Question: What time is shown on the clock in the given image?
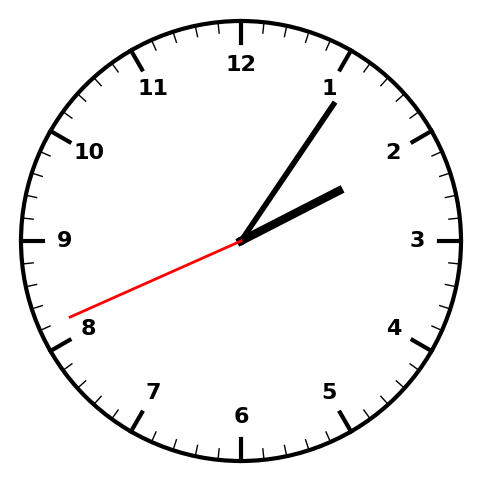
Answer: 02:05:41